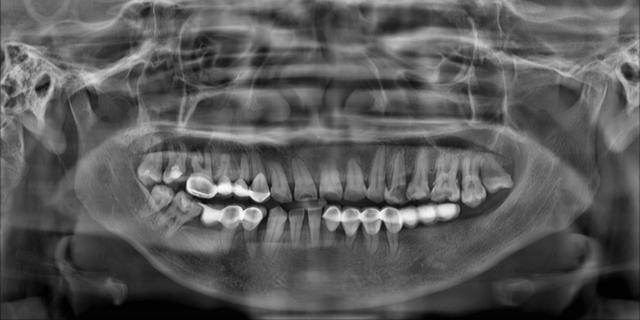
adult